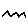
Label: zigzag